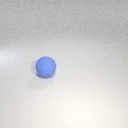
large blue rubber sphere